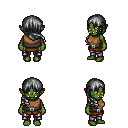
a pixel art fantasy rpg character, female body template, orc, green skin, leather chest armor, metal pants, gray right-swept hairstyle, four views (front, back, left, right), 2x2 character sprite sheet, small pixel art, hard edges, no anti-aliasing